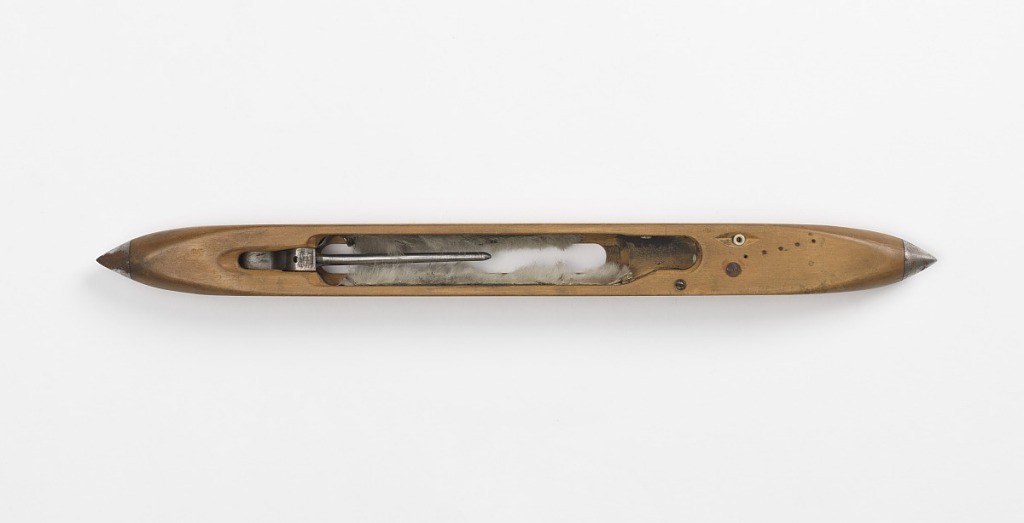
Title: Shuttle
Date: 19th century
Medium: wood with metal fixtures, lined with fur
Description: Shuttle of light colored fine grained wood. Ends tipped with metal. Metal rod for holding bobbin. Opening for bobbin lined with grey fur.